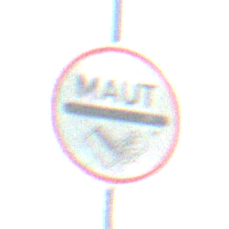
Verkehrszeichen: MautflichtigeStrecke
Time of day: MorningAfternoon
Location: Outdoor (RoadRail)
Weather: PartlyCloudy
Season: NotSpecified
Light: Natural